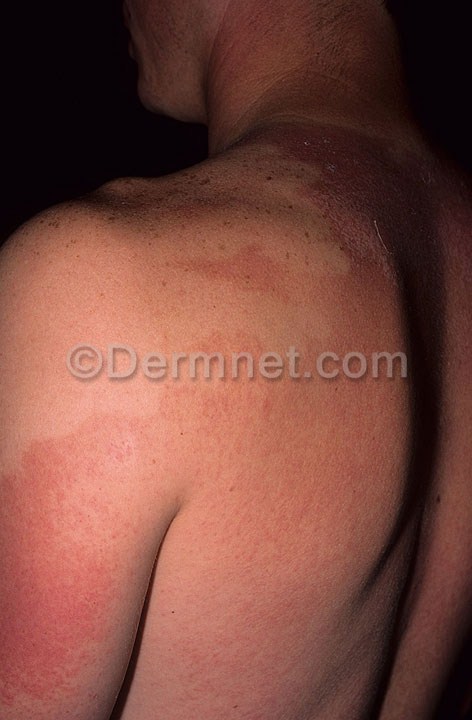
Disease: Light Diseases and Disorders of Pigmentation